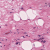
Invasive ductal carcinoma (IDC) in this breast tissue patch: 0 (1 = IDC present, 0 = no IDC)